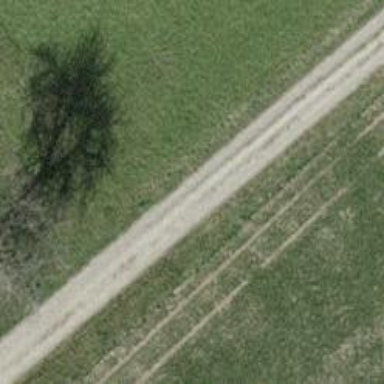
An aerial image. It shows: Track with grade 3 compacted surface suitable for agricultural vehicles.